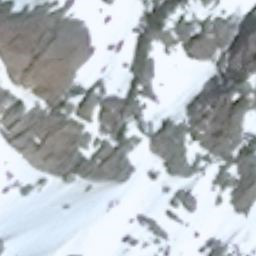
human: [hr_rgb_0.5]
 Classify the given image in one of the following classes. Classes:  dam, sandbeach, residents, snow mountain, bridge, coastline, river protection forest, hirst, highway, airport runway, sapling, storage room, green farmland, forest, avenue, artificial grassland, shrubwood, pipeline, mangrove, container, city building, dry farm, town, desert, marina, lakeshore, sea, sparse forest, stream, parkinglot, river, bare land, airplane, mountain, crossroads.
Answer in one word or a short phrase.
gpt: snow mountain